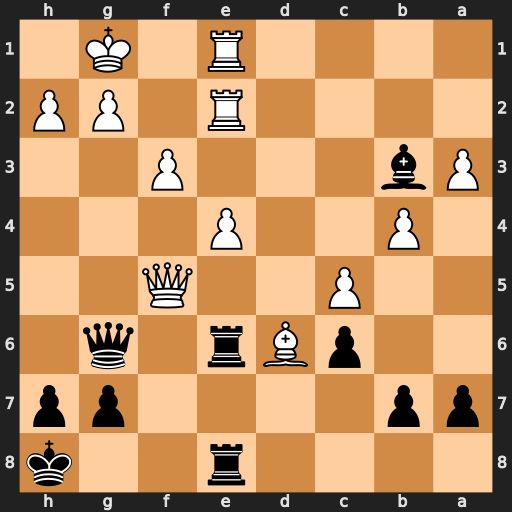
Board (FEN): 4r2k/pp4pp/2pBr1q1/2P2Q2/1P2P3/Pb3P2/4R1PP/4R1K1
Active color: b
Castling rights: -
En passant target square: -
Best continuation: Qxf5 exf5 Rxe2 Rxe2 Rxe2